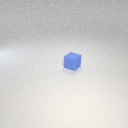
small blue rubber cube